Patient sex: F
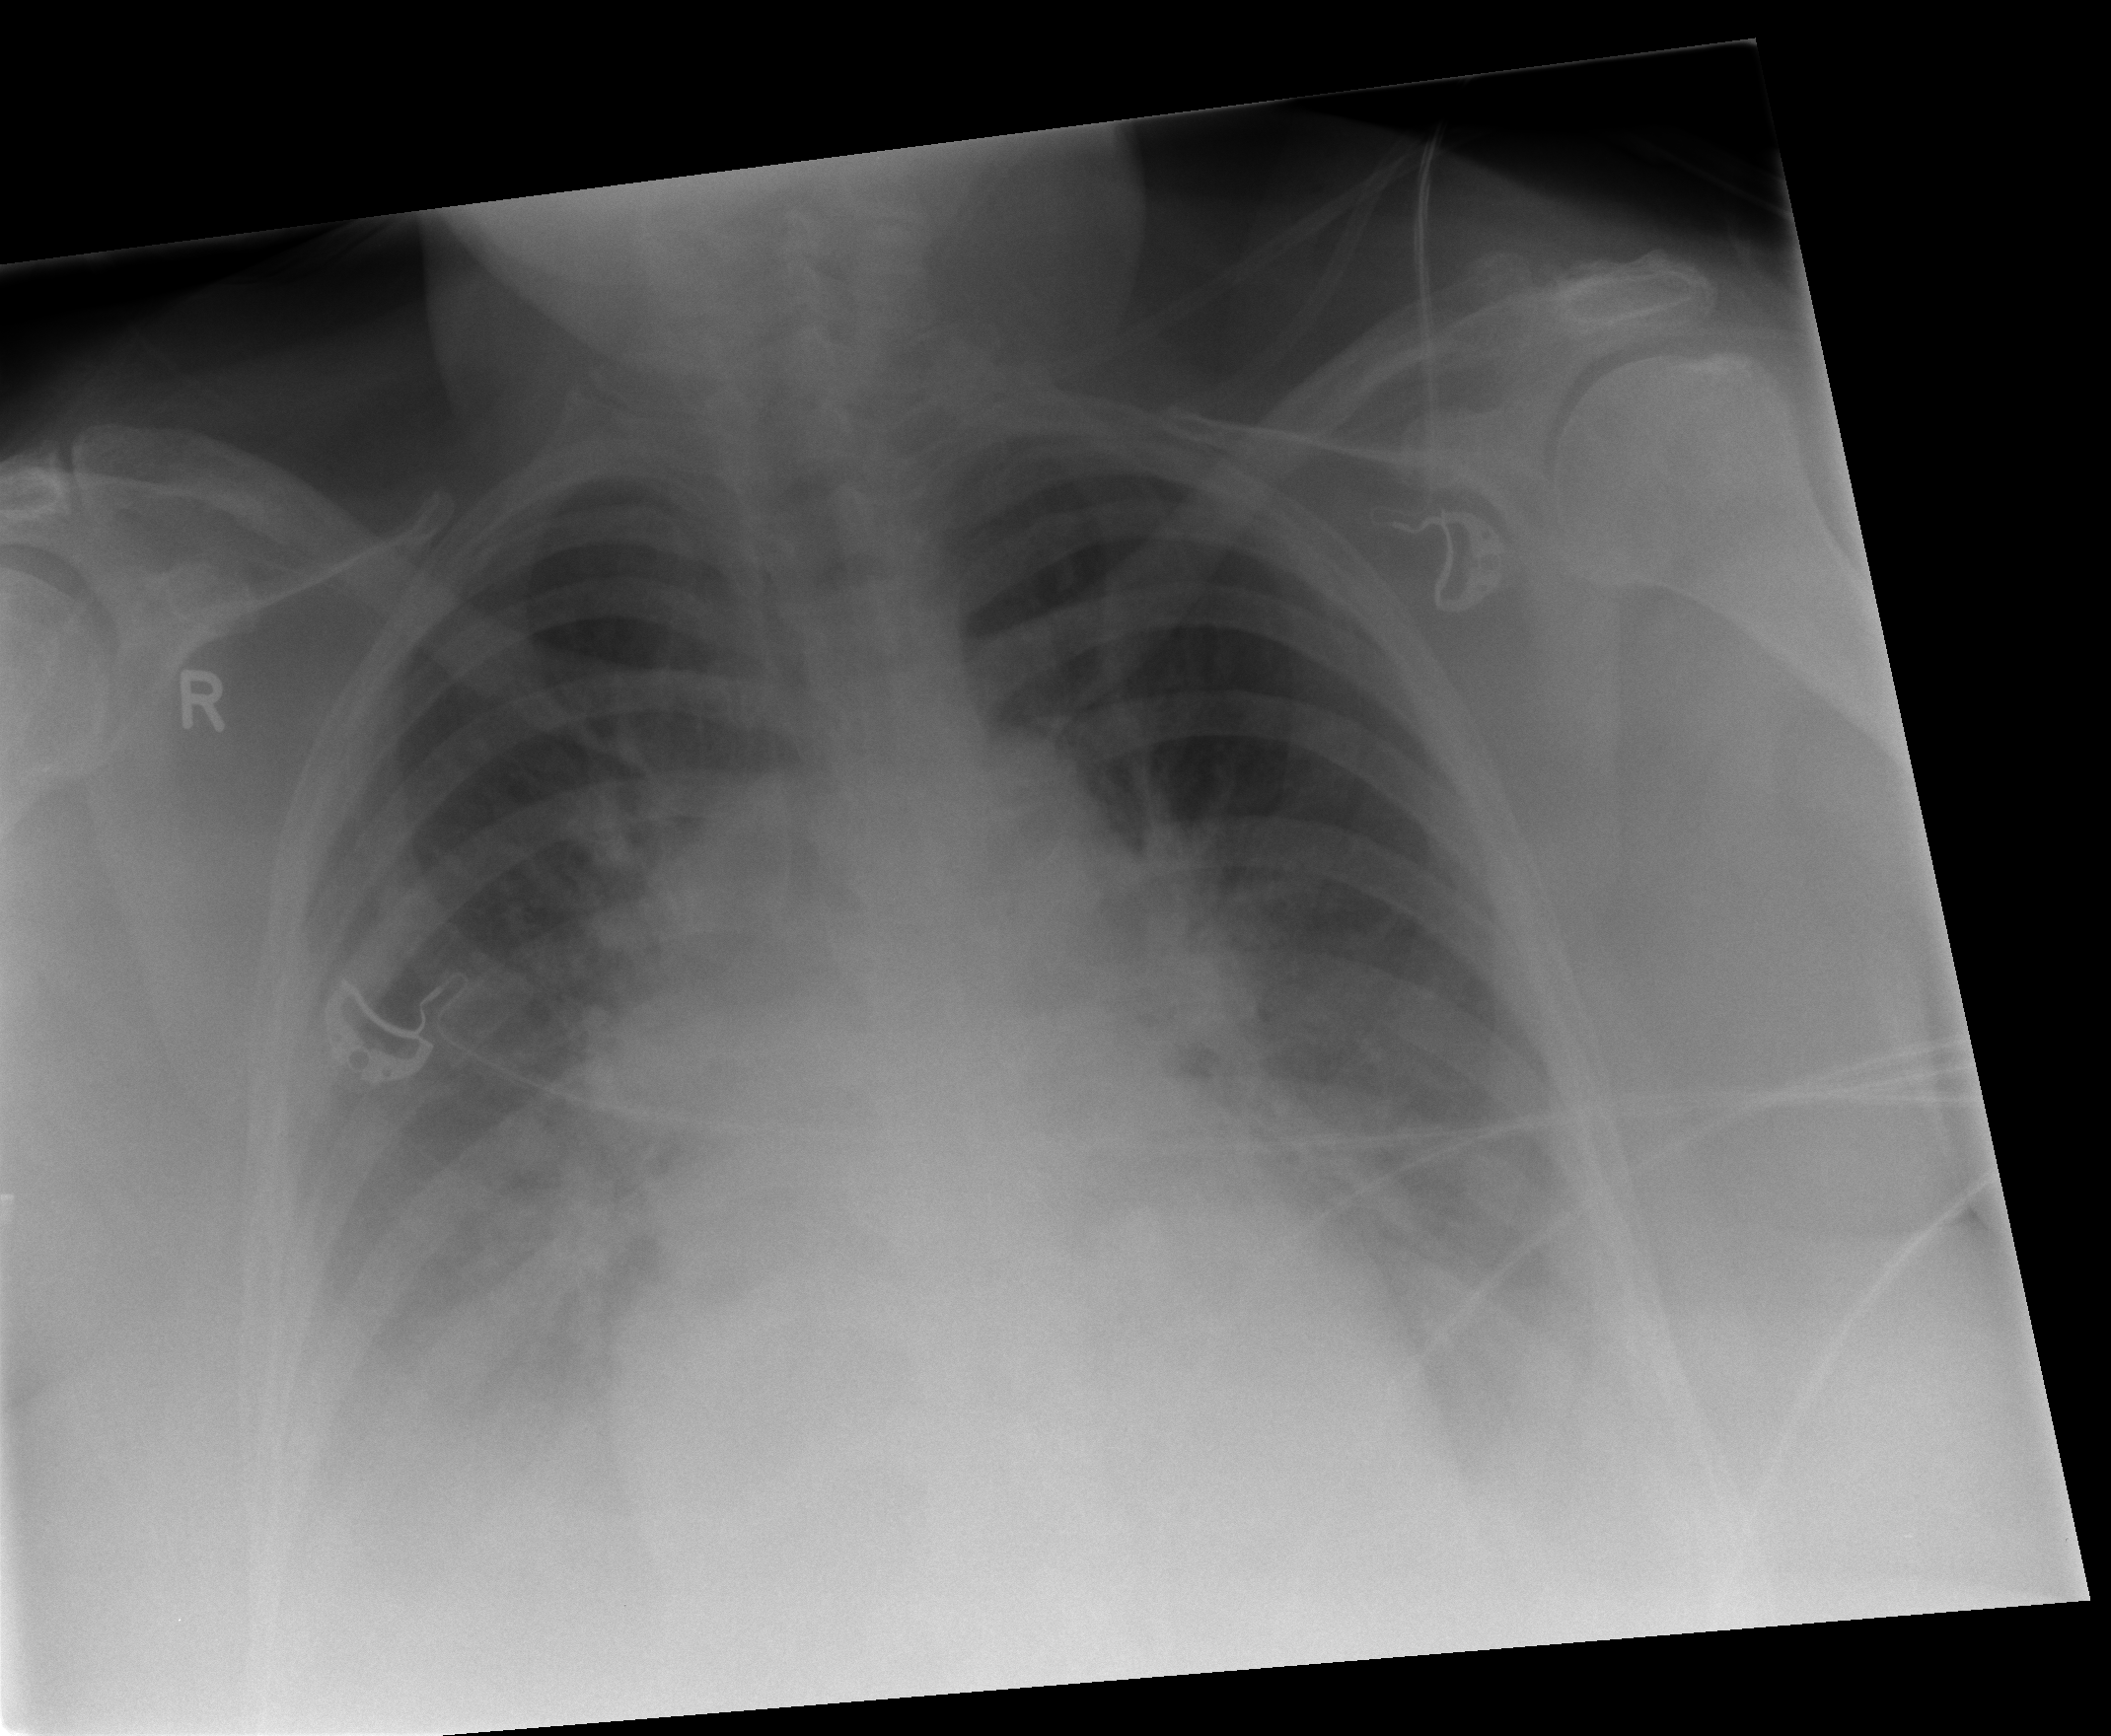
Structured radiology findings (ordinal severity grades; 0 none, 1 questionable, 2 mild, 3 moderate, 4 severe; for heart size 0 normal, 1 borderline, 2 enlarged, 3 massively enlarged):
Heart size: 2
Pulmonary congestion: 3
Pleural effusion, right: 3
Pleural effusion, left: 3
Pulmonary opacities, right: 2
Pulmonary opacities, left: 2
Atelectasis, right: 2
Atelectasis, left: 2